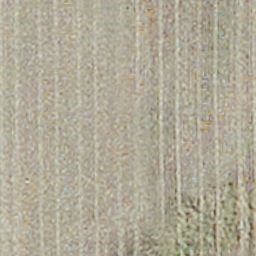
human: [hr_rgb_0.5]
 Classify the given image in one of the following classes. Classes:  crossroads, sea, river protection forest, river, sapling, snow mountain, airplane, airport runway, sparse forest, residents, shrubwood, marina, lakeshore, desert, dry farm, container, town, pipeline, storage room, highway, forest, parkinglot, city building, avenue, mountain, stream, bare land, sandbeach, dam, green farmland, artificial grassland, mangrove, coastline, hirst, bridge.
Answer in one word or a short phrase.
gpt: dry farm